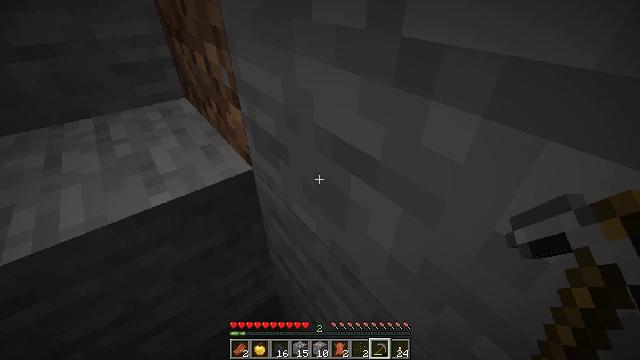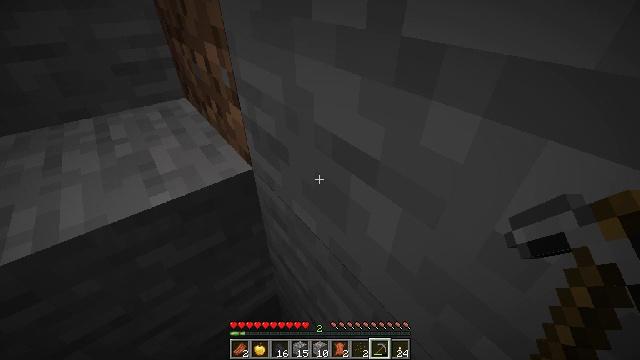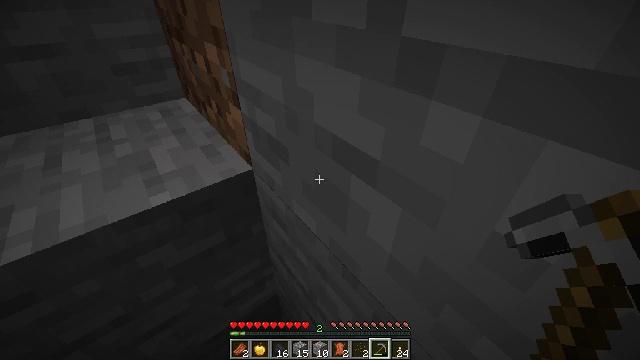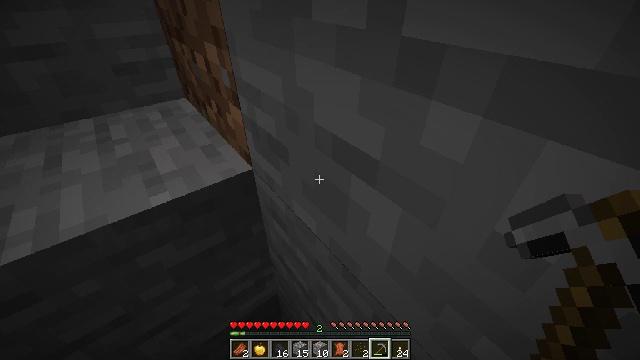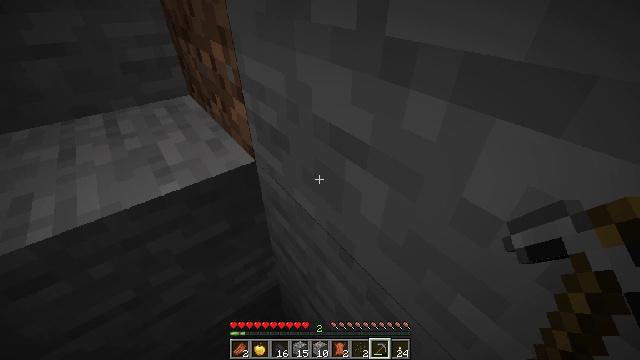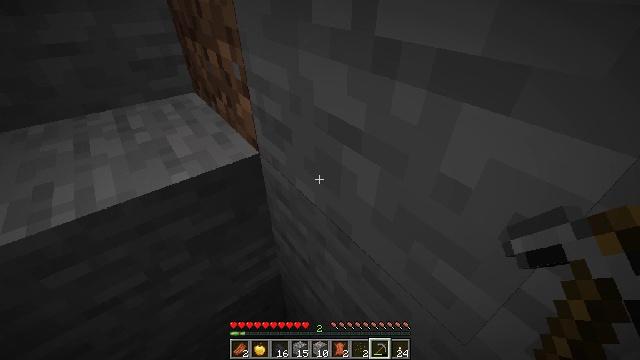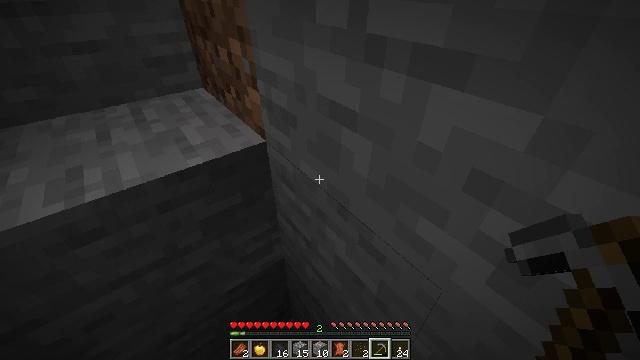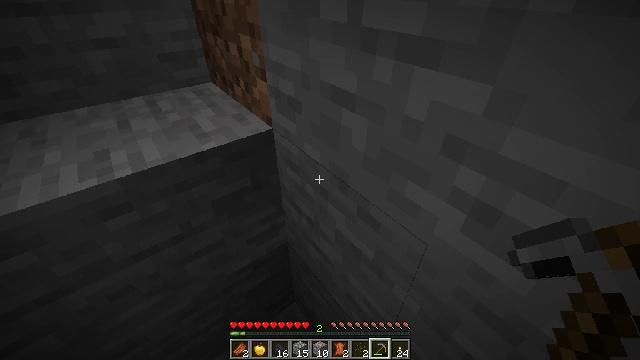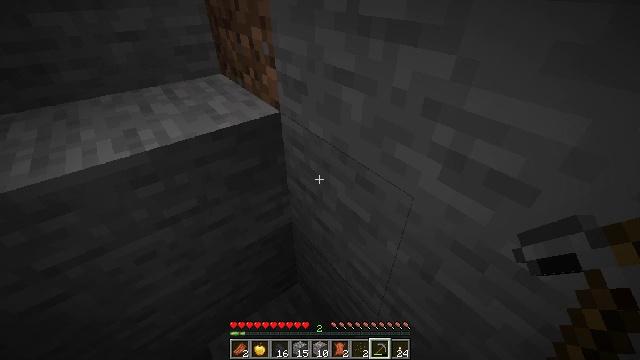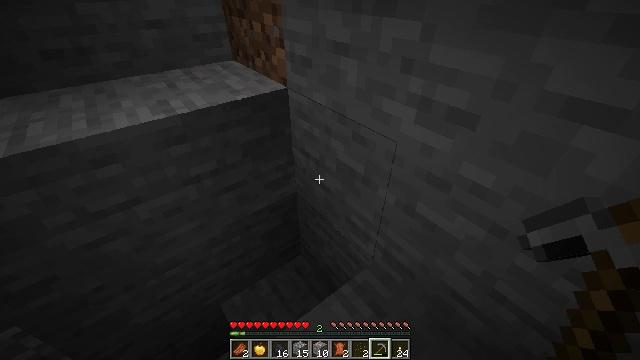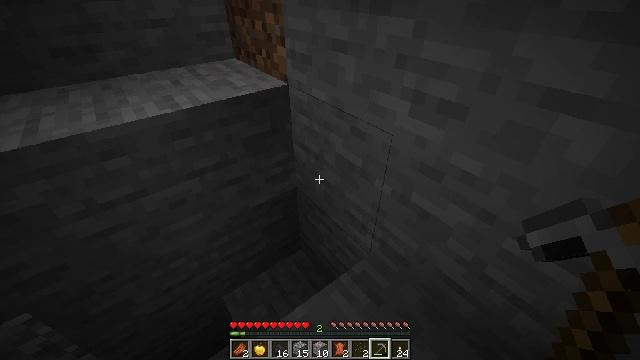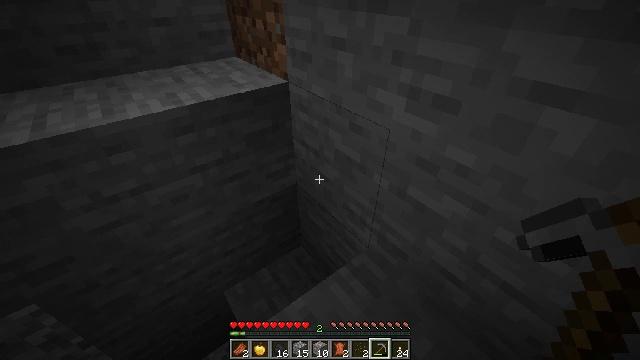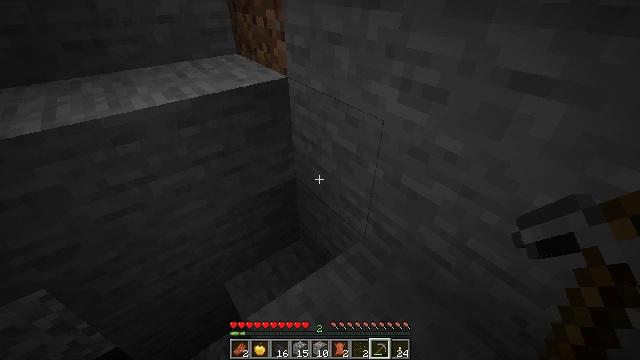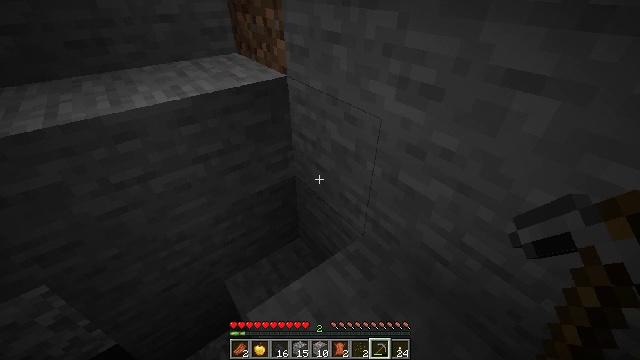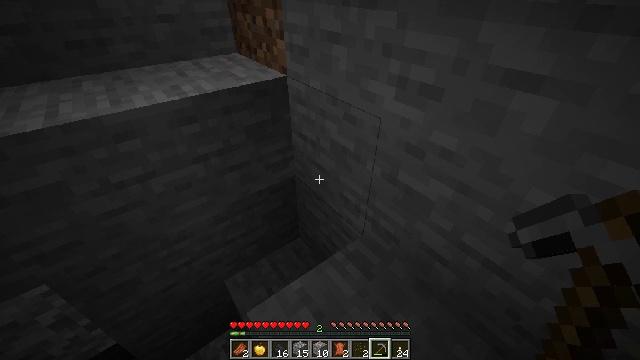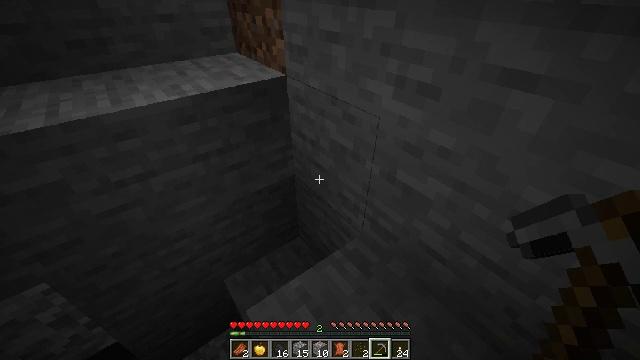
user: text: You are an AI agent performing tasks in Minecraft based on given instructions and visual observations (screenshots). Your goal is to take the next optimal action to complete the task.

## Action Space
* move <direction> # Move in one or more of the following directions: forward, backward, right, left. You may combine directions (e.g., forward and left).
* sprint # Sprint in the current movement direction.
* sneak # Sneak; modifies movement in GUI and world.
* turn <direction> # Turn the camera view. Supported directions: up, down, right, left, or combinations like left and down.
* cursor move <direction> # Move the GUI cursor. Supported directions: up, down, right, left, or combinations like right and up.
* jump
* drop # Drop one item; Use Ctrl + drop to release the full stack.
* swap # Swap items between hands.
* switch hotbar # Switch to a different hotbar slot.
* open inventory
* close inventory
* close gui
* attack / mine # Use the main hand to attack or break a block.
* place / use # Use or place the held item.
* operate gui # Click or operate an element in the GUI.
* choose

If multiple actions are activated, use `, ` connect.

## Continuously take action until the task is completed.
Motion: motion action
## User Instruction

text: Break the oak stairs.
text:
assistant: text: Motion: no_op
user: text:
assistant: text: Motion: no_op
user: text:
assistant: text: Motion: no_op
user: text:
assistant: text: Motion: move back
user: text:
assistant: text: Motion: move back
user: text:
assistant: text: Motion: move back
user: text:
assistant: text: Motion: move back
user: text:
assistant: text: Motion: move back
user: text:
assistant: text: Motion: move back
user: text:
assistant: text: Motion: no_op
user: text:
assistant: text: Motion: no_op
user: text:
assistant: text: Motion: no_op
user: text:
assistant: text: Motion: no_op
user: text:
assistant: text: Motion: no_op
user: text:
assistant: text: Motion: no_op
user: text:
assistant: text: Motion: no_op
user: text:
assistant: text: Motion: no_op
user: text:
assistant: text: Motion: no_op
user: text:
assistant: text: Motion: no_op
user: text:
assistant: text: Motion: no_op
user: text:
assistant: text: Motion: turn left
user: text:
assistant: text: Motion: turn left and down
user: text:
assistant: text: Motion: turn left and down
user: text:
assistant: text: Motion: turn left and down
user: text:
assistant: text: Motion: turn left and down
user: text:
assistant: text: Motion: turn left
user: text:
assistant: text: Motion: turn left and up
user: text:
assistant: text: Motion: no_op
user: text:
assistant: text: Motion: no_op
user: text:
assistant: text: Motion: no_op